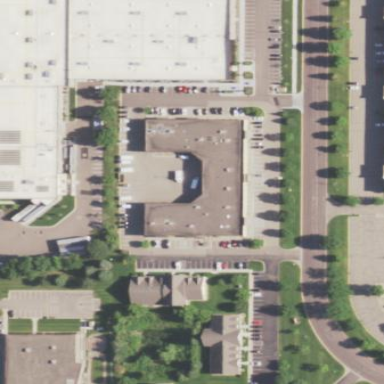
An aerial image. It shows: Commercial building.